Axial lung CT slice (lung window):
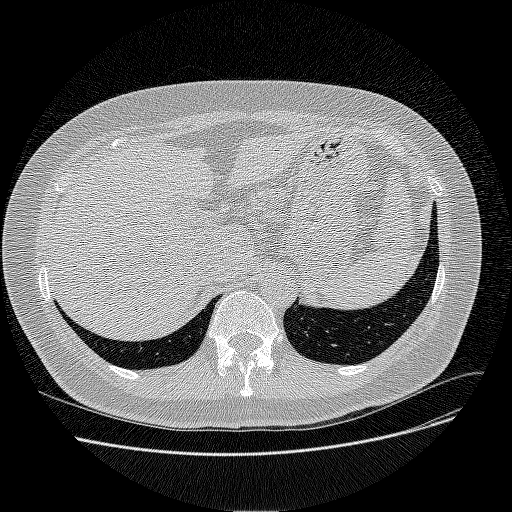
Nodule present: no